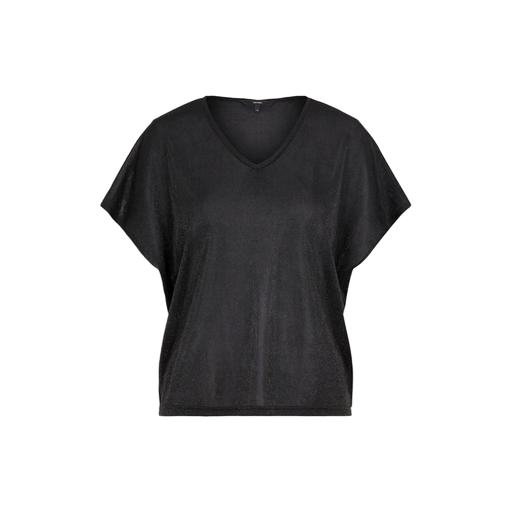
black v-neck top only macy, black v-neck t-shirt only macy, black split v-neck burnout jersey t-shirt, white background